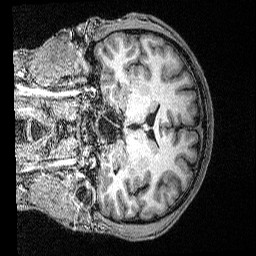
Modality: T1w
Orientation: coronal
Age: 26
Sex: male
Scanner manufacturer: siemens
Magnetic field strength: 3 T
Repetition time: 2.53 s
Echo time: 0.00342 s